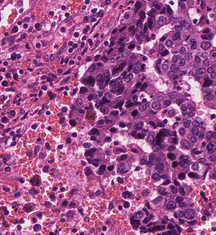
Tumor epithelial tissue: yes
Tumor-associated stroma tissue: yes
Normal tissue: no